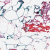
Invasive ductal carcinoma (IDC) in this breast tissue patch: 0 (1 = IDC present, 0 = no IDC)